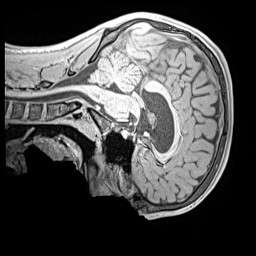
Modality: MP2RAGE
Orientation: sagittal
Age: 12
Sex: male
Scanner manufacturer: siemens
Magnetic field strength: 3 T
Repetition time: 4 s
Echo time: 0.00299 s